Field crop: maize
Growth stage: 2
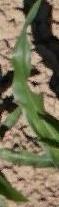
Species: maize